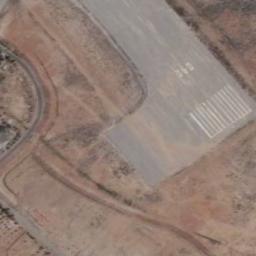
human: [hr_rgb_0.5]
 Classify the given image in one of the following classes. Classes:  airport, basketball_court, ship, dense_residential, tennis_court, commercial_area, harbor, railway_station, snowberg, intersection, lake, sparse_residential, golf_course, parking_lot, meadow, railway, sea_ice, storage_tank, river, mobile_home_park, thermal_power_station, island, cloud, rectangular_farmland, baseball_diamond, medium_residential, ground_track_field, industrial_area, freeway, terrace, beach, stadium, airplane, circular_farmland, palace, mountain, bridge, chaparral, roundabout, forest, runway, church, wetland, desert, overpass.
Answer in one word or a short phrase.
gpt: runway